Question: I'm building a prototype app using Parse.com as a temporary backend.
This is how Parse structures its returned data when a request is made.
'''
{
"results": [
{
"playerName": "Jang Min Chul",
"updatedAt": "2011-08-19T02:24:17.787Z",
"cheatMode": false,
"createdAt": "2011-08-19T02:24:17.787Z",
"objectId": "A22v5zRAgd",
"score": 80075
},
{
"playerName": "Sean Plott",
"updatedAt": "2011-08-21T18:02:52.248Z",
"cheatMode": false,
"createdAt": "2011-08-20T02:06:57.931Z",
"objectId": "Ed1nuqPvcm",
"score": 73453
}
]
}
'''
I have a factory that looks like this
'''
app.factory('eventFactory', ['$resource', function($resource){
return $resource('https://api.parse.com/1/classes/Events', {},
{ 'get': {method:'GET'},
'save': {method:'POST'},
'query': {method:'GET', isArray:false},
'remove': {method:'DELETE'},
'delete': {method:'DELETE'}
});
}
]);
'''
My controller looks like this:
'''
app.controller('currentTradeshowsController', function($scope, eventFactory){
var testSave = eventFactory.get();
console.log(testSave);
console.log(testSave.results);
});
'''
the first console.log for 'testSave' looks like this :

Where as testSave.results returns undefined.
I would think that I would be able to access all the objects this way no?
What am I missing here?
Any help is very much appreciated.
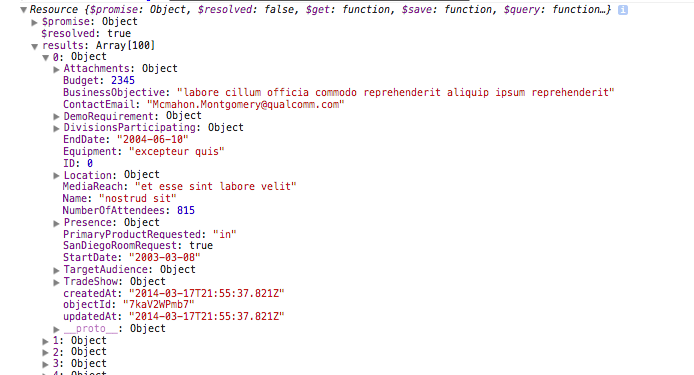
Answer: Even though '$resource' does a very nice job of abstracting, the fact remains that since it works via HTTP calls it runs asynchronously and the code has to be written to handle that semantically. <URL>
'''
var testSave = eventFactory.get().success(function () {
console.log(testSave);
});
'''
Unfortunately the Angular docs do not make it clear, but I think the above will work. Possible alternatives are:
'''
.get(function () {
.get({}, function () {
.get().then(function () {
.get().$promise.then(function () {
'''
Find one that works and works best for you. The idea is that the success callback and anything that relies on a successful request need to be in this function.